Question: I have a two forms, 1 and 2. Form1 has one textbox and form2 has a textbox and button. I want to go to a specified line, meaning that when I enter the value of form2's textbox then my mouse cursor goes to form1's textbox.
'''
private void button1_Click(object sender, EventArgs e)
{
int line = Form1.ab;
for (int i = 1; i < line; i++)
{
if (i == Convert.ToInt16( textBox1.Text))
{
// fr.textbox1 is a textbox form1 and
// textbox1.text is a textbox of the form1
fr.textBox1.SelectionStart =
int.Parse( textBox1.Text) ;
fr.textBox1.ScrollToCaret();
break;
}
}
}
'''
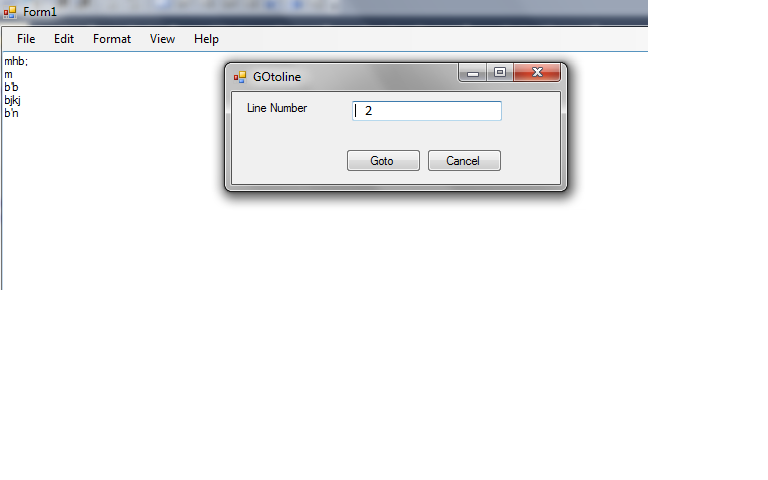
Answer: The 'TextBox.GetFirstCharIndexFromLine' method finds the index of the first character of a line.
So your selection starts there. Then find the end of that line, which is 'Environment.NewLine' or the end of the text.
Since the line number is entered by the user you should use 'int.TryParse' to handle invalid input.
'''
private void button1_Click(object sender, EventArgs e)
{
int lineNumber;
if (!int.TryParse(textBox2.Text, out lineNumber) || lineNumber < 0)
{
textBox1.Select(0, 0);
return;
}
int position = textBox1.GetFirstCharIndexFromLine(lineNumber);
if (position < 0)
{
// lineNumber is too big
textBox1.Select(textBox1.Text.Length, 0);
}
else
{
int lineEnd = textBox1.Text.IndexOf(Environment.NewLine, position);
if (lineEnd < 0)
{
lineEnd = textBox1.Text.Length;
}
textBox1.Select(position, lineEnd - position);
}
}
'''